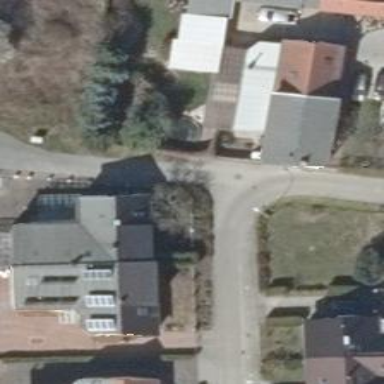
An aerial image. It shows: Living street.